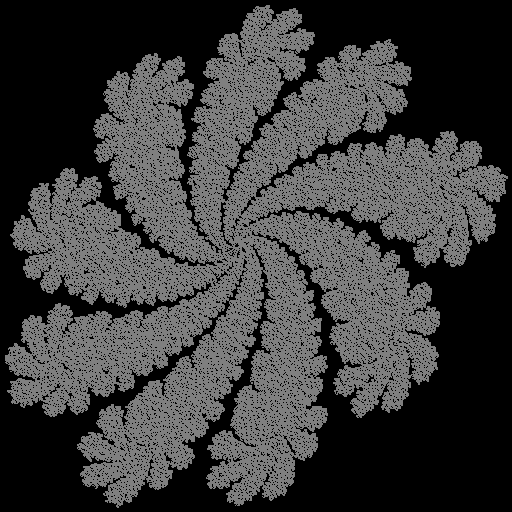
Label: flower